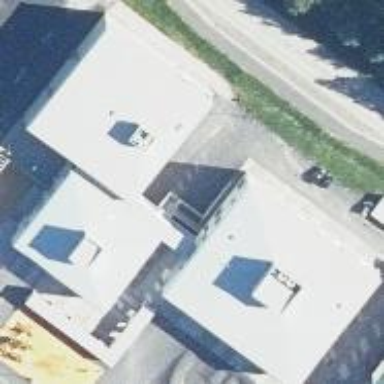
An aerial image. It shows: School building.